Question: i have an android app, that shows some fragments after swiping,
the textView in my second fragment layout is not showing properly,
i have done a visualisation of the layout in hierarchyviewer,
and see that for my second layout the frame shows to the right, how to fix this?

this is my xml
'''
<?xml version="1.0" encoding="utf-8"?>
<LinearLayout xmlns:android="http://schemas.android.com/apk/res/android"
android:layout_width="fill_parent"
android:layout_height="fill_parent"
android:background="@drawable/gray_background">
<com.egoclean.android.widget.flinger.ViewFlinger
android:id="@+id/flinger"
android:layout_width="fill_parent"
android:layout_height="fill_parent" >
<LinearLayout xmlns:android="http://schemas.android.com/apk/res/android"
android:layout_width="fill_parent"
android:layout_height="fill_parent"
android:orientation="vertical" >
<TextView
android:layout_width="wrap_content"
android:layout_height="wrap_content"
android:padding="15dip"
android:text="1. HOW TO PREPARE THE SKIN"
android:textColor="#da002e" />
<TextView
android:layout_width="wrap_content"
android:layout_height="wrap_content"
android:padding="15dip"
android:textColor="#333333"
android:text="@string/taping_prepare"/>
</LinearLayout>
<LinearLayout xmlns:android="http://schemas.android.com/apk/res/android"
android:layout_width="fill_parent"
android:layout_height="fill_parent"
android:orientation="vertical" >
<TextView
android:layout_width="fill_parent"
android:layout_height="fill_parent"
android:padding="15dip"
android:textColor="#da002e"
android:text="2. WHERE TO APPLY THE TAPeE" />
<TextView
android:layout_width="fill_parent"
android:layout_height="fill_parent"
android:padding="15dip"
android:textColor="#da002e"
android:text="2. WHERE TO APPLY THE TAPeE" />
</LinearLayout>
<LinearLayout xmlns:android="http://schemas.android.com/apk/res/android"
android:layout_width="fill_parent"
android:layout_height="fill_parent"
android:orientation="vertical" >
<TextView
android:layout_width="fill_parent"
android:layout_height="fill_parent"
android:padding="15dip"
android:textColor="#da002e"
android:text="3. HOW TIGHT TO TAPE" />
<TextView
android:layout_width="fill_parent"
android:layout_height="fill_parent"
android:padding="15dip"
android:textColor="#da002e"
android:text="2. WHERE TO APPLY THE TAPeE" />
</LinearLayout>
<TextView
android:layout_width="fill_parent"
android:layout_height="fill_parent"
android:padding="15dip"
android:textColor="#da002e"
android:text="4. HOW MUCH TAPE TO APPLY" />
<TextView
android:layout_width="fill_parent"
android:layout_height="fill_parent"
android:padding="15dip"
android:textColor="#da002e"
android:text="5. WHEN TO REMOVE THE TAPE" />
<TextView
android:layout_width="fill_parent"
android:layout_height="fill_parent"
android:padding="15dip"
android:textColor="#da002e"
android:text="6. HOW TO REMOVE THE TAPE" />
</com.egoclean.android.widget.flinger.ViewFlinger>
</LinearLayout>
'''
so, how to fix this please?
thanks a lot!
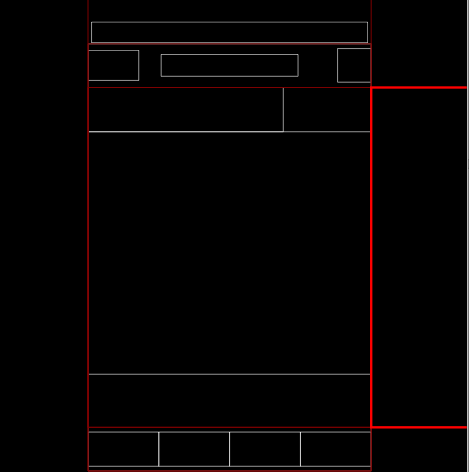
Answer: ok got it,
is because i was using
> fill_parent
on the text view
using now
'''
wrap_content
'''
on the layout width and height, fixed it
;)